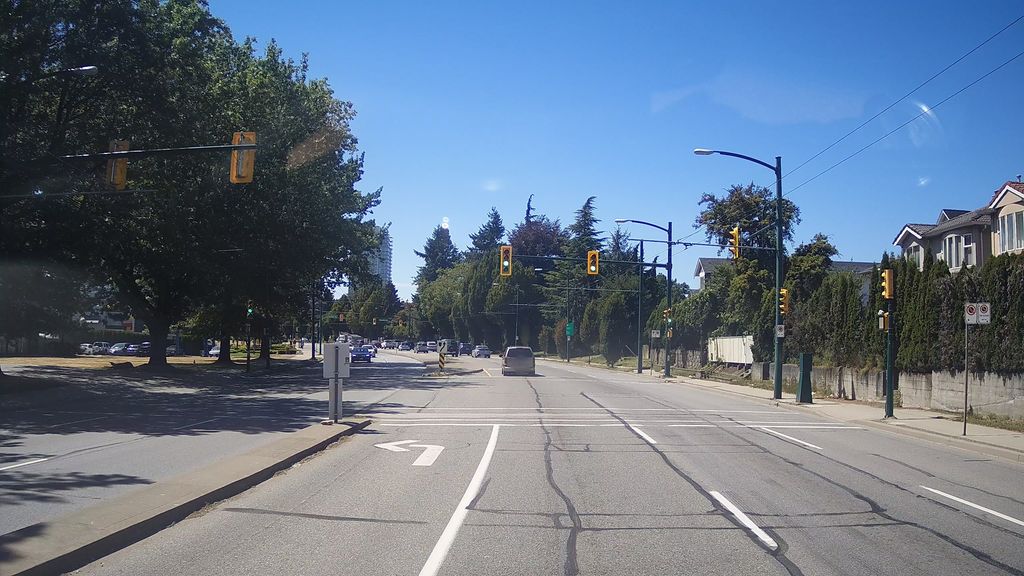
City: vancouver